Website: home-depot
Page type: account-dashboard
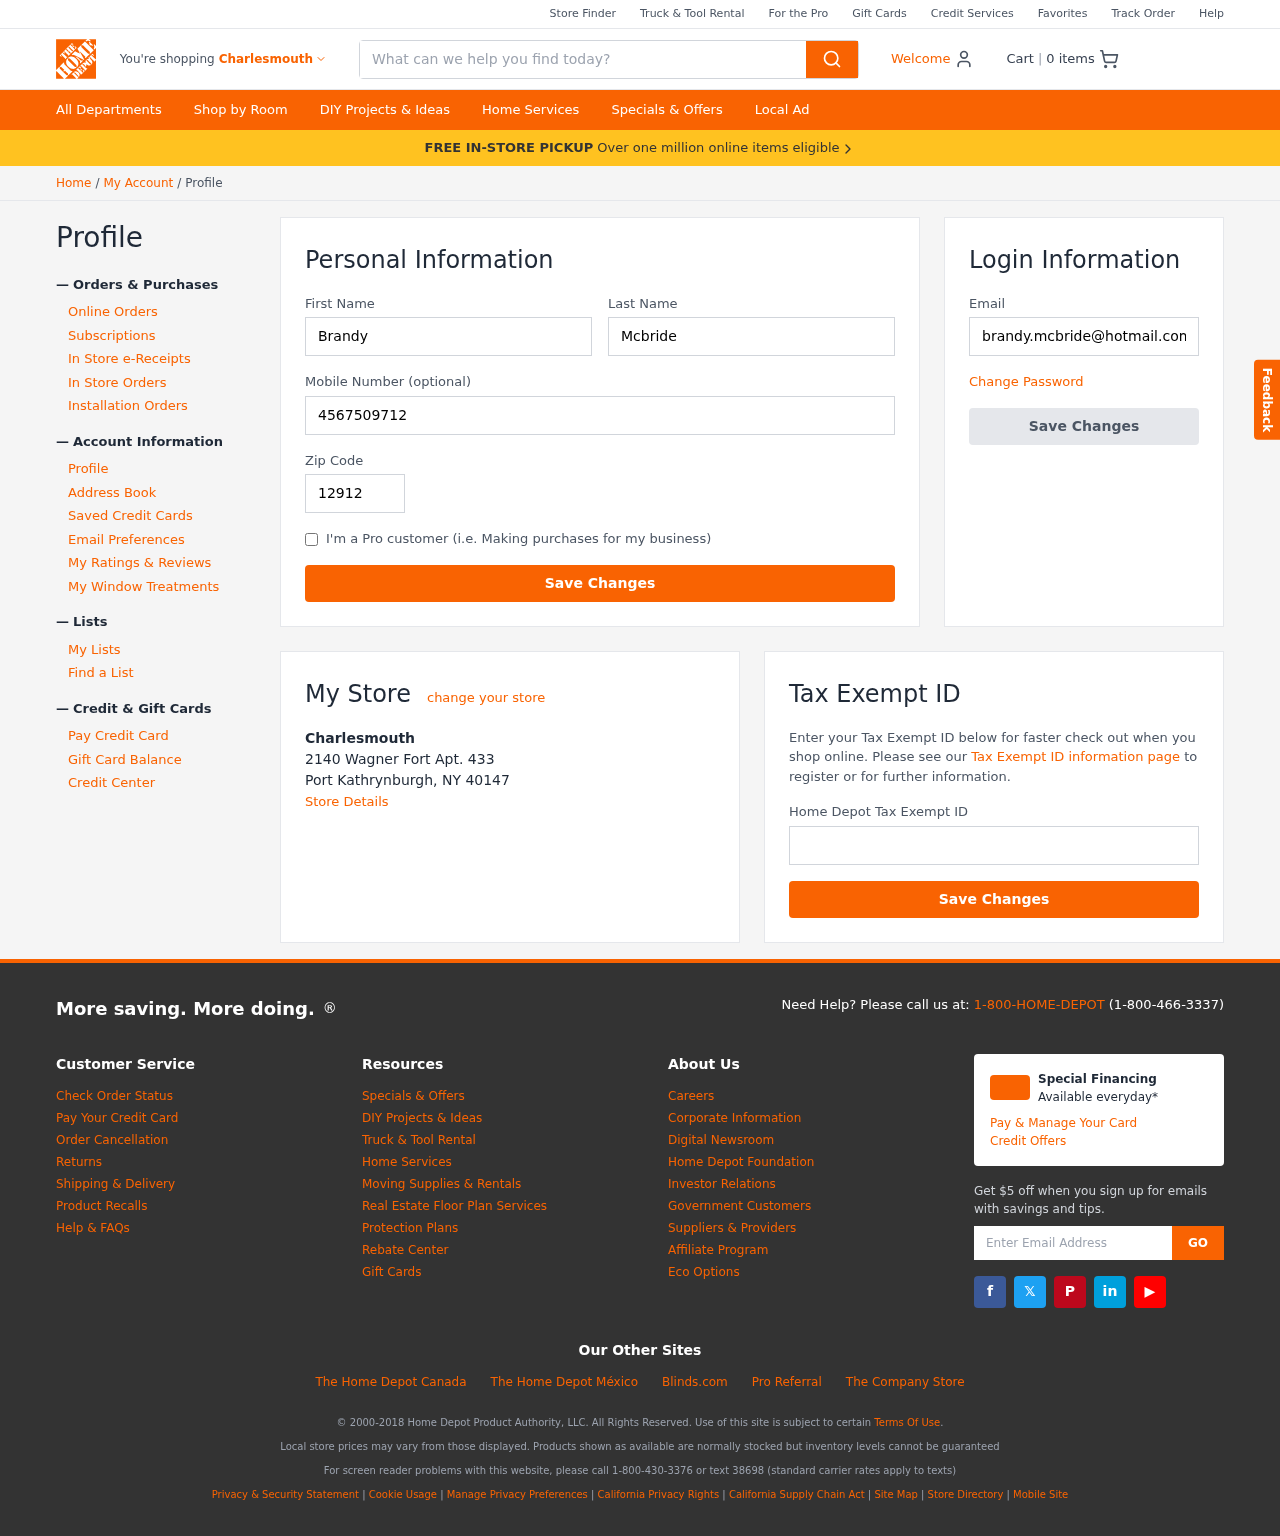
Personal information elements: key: PII_CITY
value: Charlesmouth
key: PII_EMAIL
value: brandy.mcbride@hotmail.com
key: PII_FIRSTNAME
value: Brandy
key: PII_LASTNAME
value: Mcbride
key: PII_LOCATION1_CITY_STATE_ZIP
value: Port Kathrynburgh, NY 40147
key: PII_LOCATION1_NAME
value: Charlesmouth
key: PII_LOCATION1_STREET
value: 2140 Wagner Fort Apt. 433
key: PII_PHONE
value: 4567509712
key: PII_POSTCODE
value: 12912
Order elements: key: ORDER_NUM_ITEMS
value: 0
Search elements: key: HEADER_SEARCH
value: What can we help you find today?